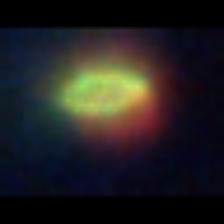
Taxon: NanoPlankton
Group: Other